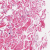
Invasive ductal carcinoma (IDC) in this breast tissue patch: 0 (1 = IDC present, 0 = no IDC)